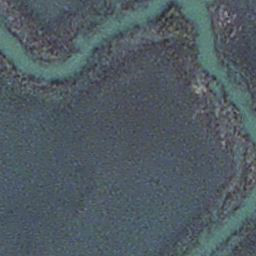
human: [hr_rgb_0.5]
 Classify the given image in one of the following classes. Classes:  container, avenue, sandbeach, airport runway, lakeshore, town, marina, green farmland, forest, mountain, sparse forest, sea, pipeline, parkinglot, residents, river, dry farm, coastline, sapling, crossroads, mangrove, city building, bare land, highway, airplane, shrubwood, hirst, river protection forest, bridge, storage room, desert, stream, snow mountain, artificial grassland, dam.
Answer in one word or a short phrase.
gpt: stream